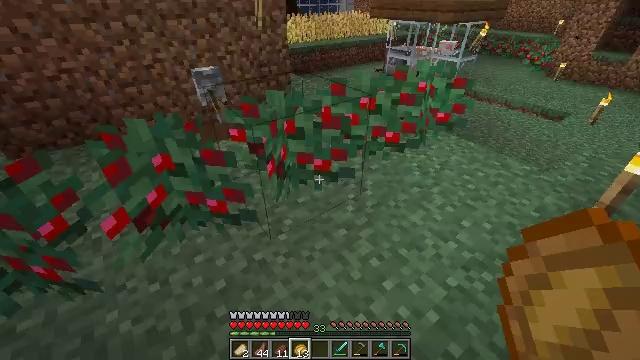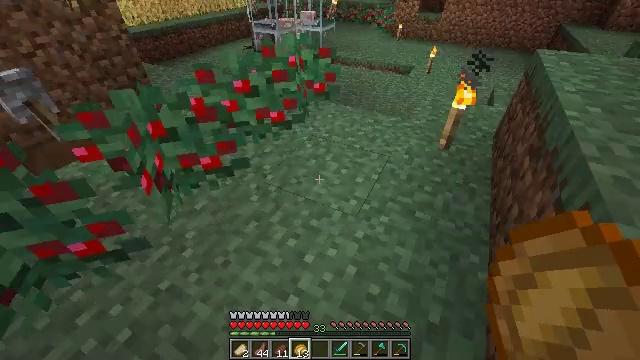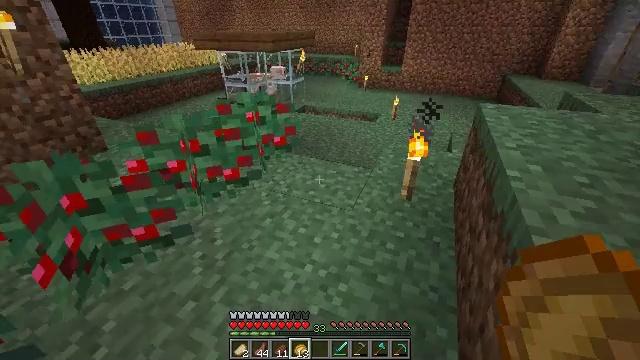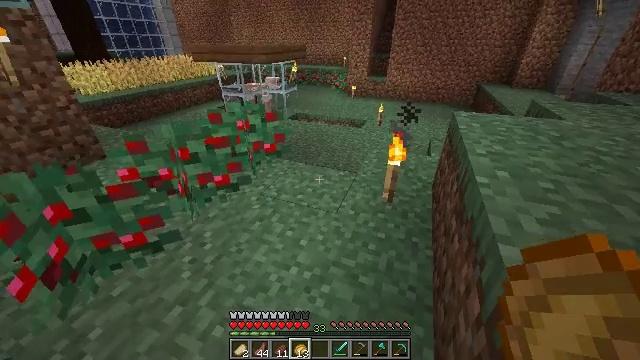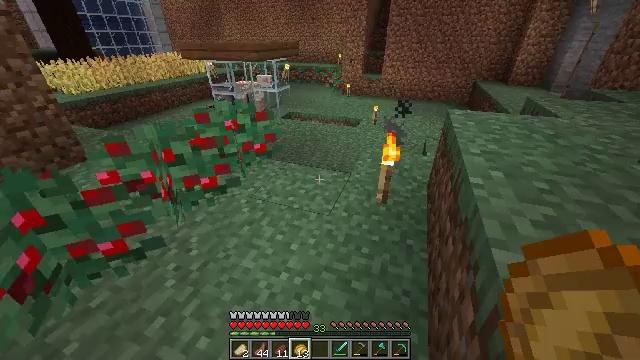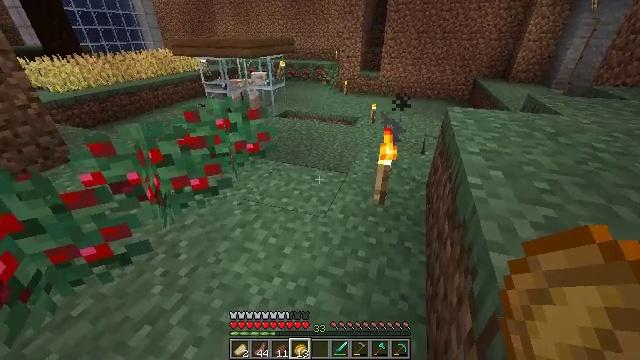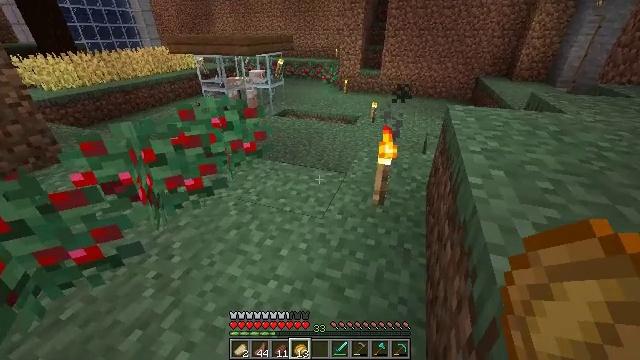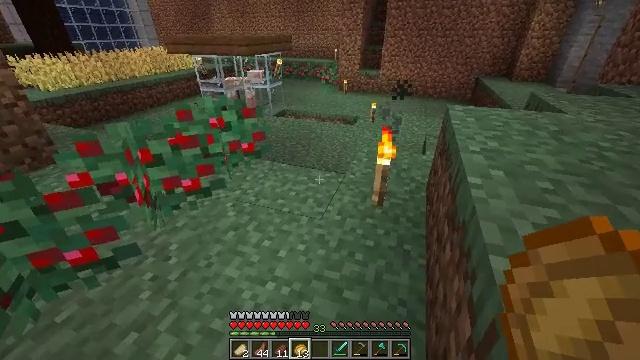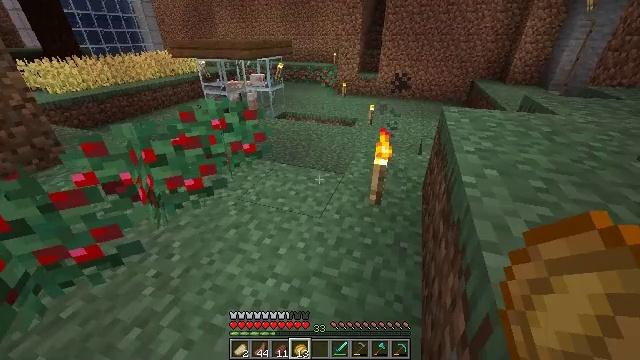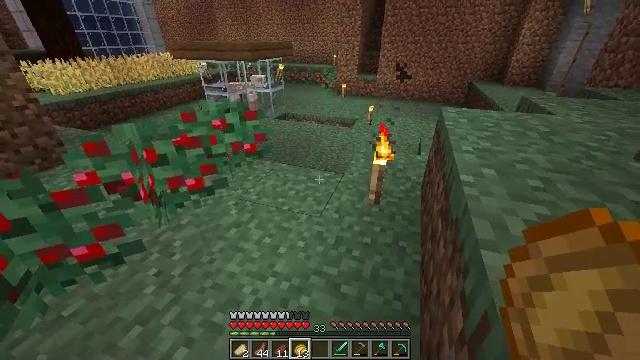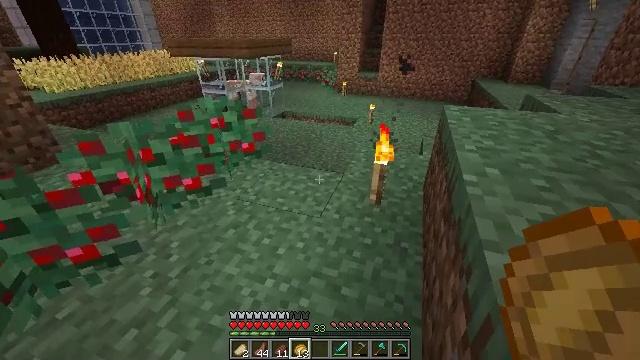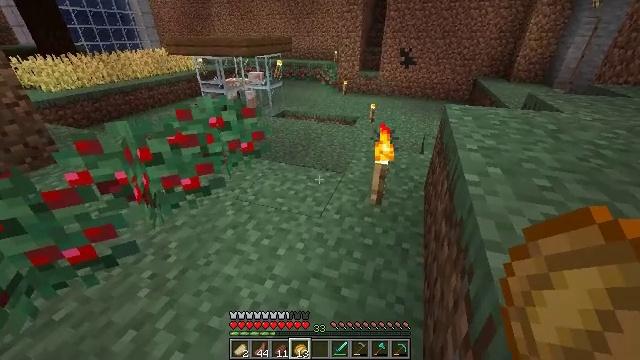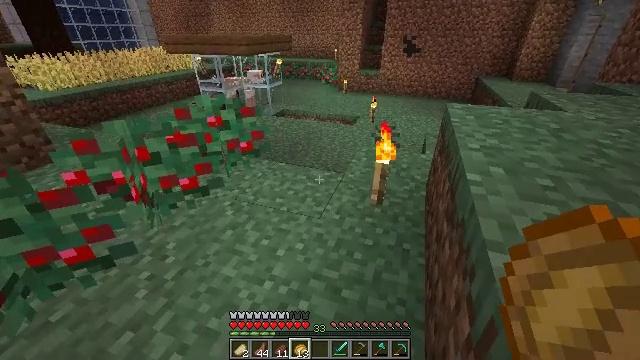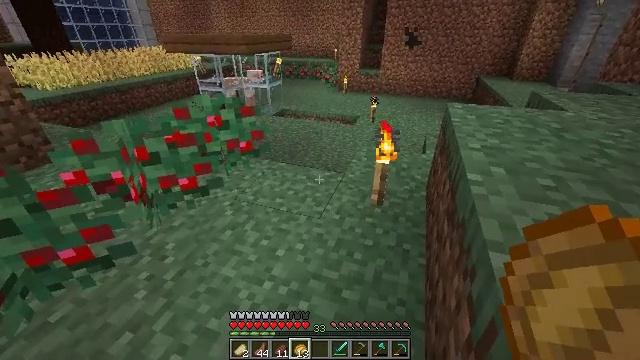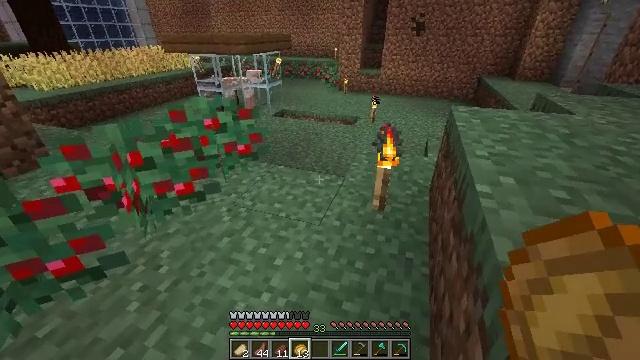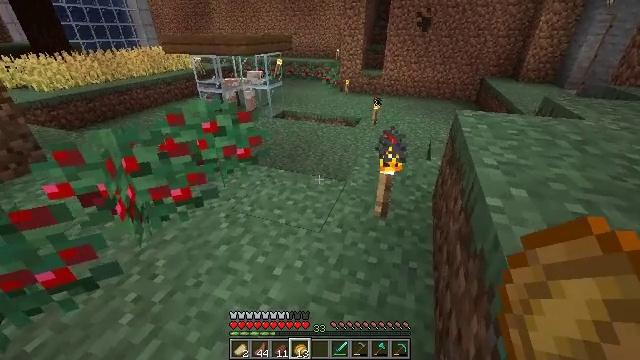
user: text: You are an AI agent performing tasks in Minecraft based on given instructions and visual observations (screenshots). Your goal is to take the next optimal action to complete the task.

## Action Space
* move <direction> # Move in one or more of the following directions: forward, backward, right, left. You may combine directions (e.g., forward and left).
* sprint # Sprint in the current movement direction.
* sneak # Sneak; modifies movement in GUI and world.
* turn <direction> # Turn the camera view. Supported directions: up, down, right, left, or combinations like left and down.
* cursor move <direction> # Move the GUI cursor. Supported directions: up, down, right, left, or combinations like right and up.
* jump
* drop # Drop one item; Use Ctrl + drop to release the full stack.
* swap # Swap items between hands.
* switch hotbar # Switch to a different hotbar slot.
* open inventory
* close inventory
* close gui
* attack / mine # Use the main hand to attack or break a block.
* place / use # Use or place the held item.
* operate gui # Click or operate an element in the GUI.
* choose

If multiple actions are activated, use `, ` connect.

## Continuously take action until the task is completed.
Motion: motion action
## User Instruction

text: Harvest carrots from the farmland.
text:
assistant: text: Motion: move forward and move right
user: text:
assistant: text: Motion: move forward and move right, sprint, turn right and up
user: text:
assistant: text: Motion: turn right
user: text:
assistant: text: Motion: turn right
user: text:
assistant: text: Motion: no_op
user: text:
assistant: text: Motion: no_op
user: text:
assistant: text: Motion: no_op
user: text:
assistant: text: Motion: no_op
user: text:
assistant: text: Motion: no_op
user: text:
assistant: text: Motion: no_op
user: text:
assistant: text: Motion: no_op
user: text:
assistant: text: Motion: no_op
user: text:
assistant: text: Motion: no_op
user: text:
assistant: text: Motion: move forward
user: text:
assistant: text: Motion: move forward
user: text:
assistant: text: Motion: move forward, turn left
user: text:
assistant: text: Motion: move forward and move right, turn left
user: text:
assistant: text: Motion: move forward and move right, turn left
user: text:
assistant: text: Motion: move forward and move right, turn left
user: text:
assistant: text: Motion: move forward and move right, turn left
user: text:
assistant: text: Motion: move forward and move right, turn left
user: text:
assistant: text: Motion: move forward and move right, sprint, turn left
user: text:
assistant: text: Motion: move forward and move right, sprint, turn left
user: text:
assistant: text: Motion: move forward and move right, sprint, turn left and up
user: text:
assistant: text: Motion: move forward and move right, sprint, turn left
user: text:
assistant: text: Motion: move forward and move right, sprint
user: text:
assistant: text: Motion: move forward and move right, sprint
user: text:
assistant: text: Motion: move forward and move right, sprint, turn left and up
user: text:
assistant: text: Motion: move forward and move right, sprint, turn left and up
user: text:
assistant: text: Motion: move forward and move right, sprint, turn left and up